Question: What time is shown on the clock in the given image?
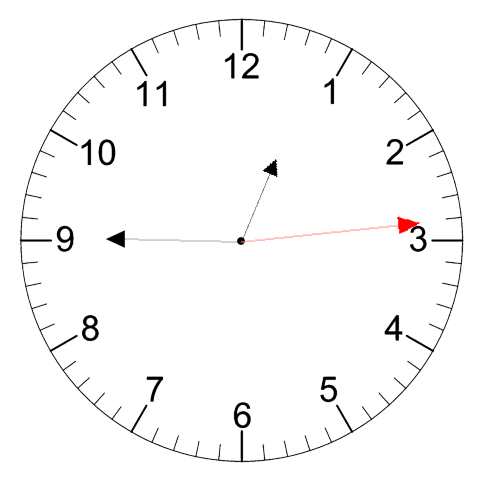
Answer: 12:45:14